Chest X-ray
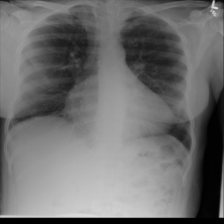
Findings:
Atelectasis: negative
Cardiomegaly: positive
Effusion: negative
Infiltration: negative
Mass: negative
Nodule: negative
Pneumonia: negative
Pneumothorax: negative
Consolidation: negative
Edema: negative
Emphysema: negative
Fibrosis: negative
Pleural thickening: negative
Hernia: negative